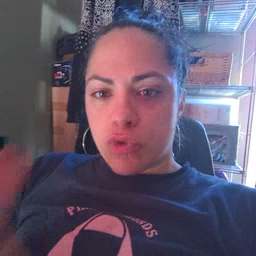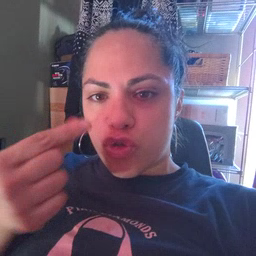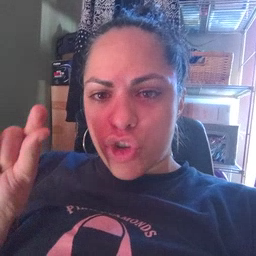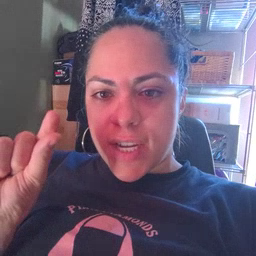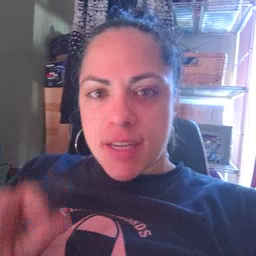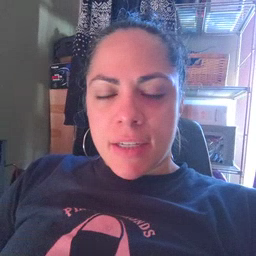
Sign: green